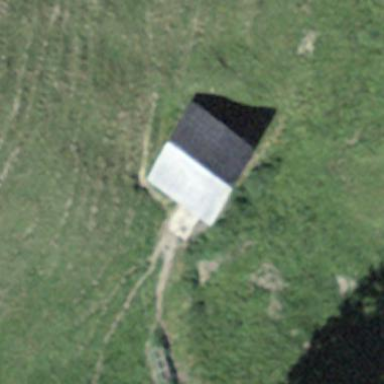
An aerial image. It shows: Barn.